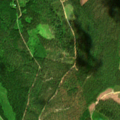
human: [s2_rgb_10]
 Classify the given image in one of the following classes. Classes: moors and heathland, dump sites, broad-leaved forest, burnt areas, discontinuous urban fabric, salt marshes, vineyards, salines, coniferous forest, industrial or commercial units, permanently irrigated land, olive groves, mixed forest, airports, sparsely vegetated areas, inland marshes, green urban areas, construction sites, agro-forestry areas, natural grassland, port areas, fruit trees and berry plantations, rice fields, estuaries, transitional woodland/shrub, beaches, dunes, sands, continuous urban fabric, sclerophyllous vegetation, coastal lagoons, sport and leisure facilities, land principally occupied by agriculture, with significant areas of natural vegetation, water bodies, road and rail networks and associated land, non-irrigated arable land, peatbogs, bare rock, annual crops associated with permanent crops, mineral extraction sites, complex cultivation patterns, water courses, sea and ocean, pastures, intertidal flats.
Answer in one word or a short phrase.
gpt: coniferous forest, mixed forest